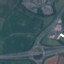
Land use / land cover class: Highway